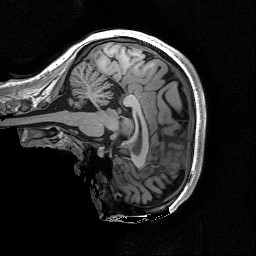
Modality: T1w
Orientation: sagittal